Question: I'm building an app that is basically a table for soccer that updates every time I change it in my DB.
I'm using Firebase in this way:

I'm trying to use an 'addValueEventListener', but I don't know which one of the values is the one that changes (dif,score,points...) therefore I don't which field in my table I should update.
'''
public class table extends AppCompatActivity {
Button insert;
TextView name, games, win, lost, tie, score, dif, points;
Team A;
DatabaseReference mRootRef = FirebaseDatabase.getInstance().getReference();
DatabaseReference FootballRef = mRootRef.child("Football");
DatabaseReference HouseARef = FootballRef.child("HouseA");
protected void onStart() {
super.onStart();
ValueEventListener postListener = new ValueEventListener() {
@Override
public void onDataChange(DataSnapshot dataSnapshot) {
// Get Post object and use the values to update the UI
String key = dataSnapshot.getKey() ;
Toast.makeText(table.this,key, Toast.LENGTH_SHORT).show();
// ...
}
@Override
public void onCancelled(DatabaseError databaseError) {
// Getting Post failed, log a message
// ...
}
};
HouseARef.addValueEventListener(postListener);
}
}
'''
See here, when let's say I'm updating the name of 'housaA', I want to get back the key that got updated (in my case, 'name'), but when I'm using
'dataSnapshot.getKey()' the Toast I'm getting back is 'HouseA' and not 'name'.
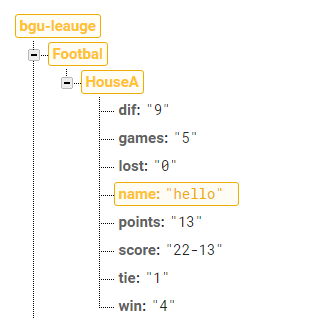
Answer: You won't be able to do this using a valuelistener.
Instead put a childeventlistener on the houseA.
Now inside onChildChanged, you should get the child node under houseA which has changed as a datasnapshot and from this snapshot, you can get the key which has changed